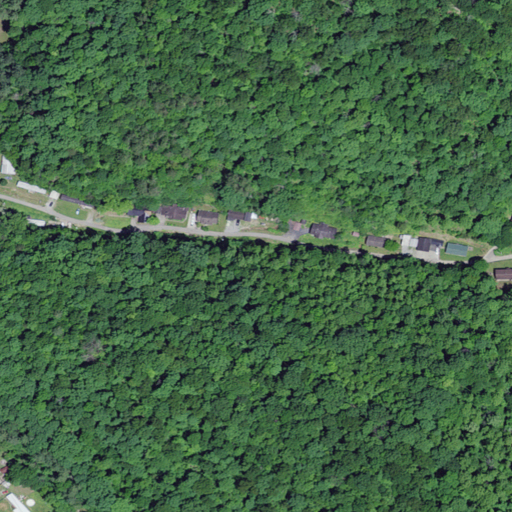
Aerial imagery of valley in Kentucky named Rocky Hollow containing deciduous forest, open development, low intensity development, medium intensity development, mixed forest, and high intensity development